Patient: sex F, age 34
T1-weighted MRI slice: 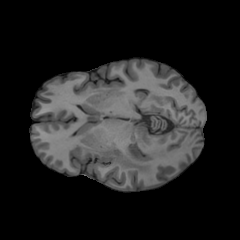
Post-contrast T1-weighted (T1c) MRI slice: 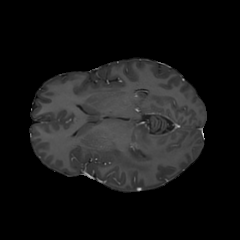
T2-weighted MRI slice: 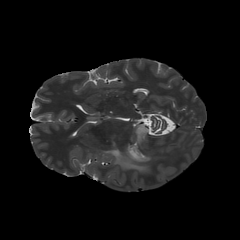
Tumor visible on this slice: yes
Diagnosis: Astrocytoma, IDH-mutant
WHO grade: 3